Question: I've just had a colleague present me with a SQL Database that has came from a 3rd party company.
They took a backup of the database from the 3rd party and have restored it here in our office.
There's an issue, as it seems that all foreign keys for each table, are actual table properties, as opposed to actual relationships.
I've not seen this before, and was wondering if anyone know's what its original datasource might be? or if there's been a corruption when making the backup.
The guys are going to have to re-map all the relationships, which is a tedious task as its a very large schema.
*** UPDATE ****
An example would be like this :-

Any help would be appreciated.
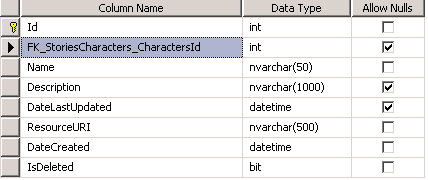
Answer: Well, just because the column name starts with FK does not make it a foreign key.
Are you sure the foreign key constraints exist in the original database?
Perhaps they never implemented the constraints. They should be visible under the keys section when you open the table. See image below

Depending on what you want to achieve, there might be no need to reimplement the constraints. E.g. some relative small read only queries will work as well. As soon as you start updating I'd prefer to have the constraints in place though.